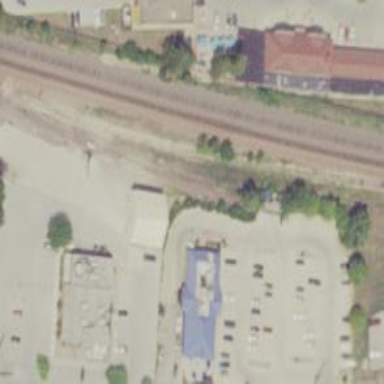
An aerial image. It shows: Railway spur service.